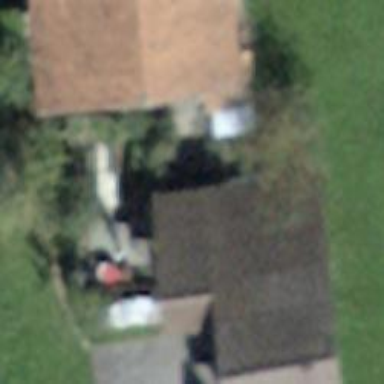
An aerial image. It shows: Shed building.